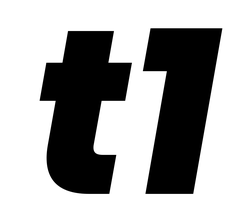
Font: Poppins-ExtraBoldItalic